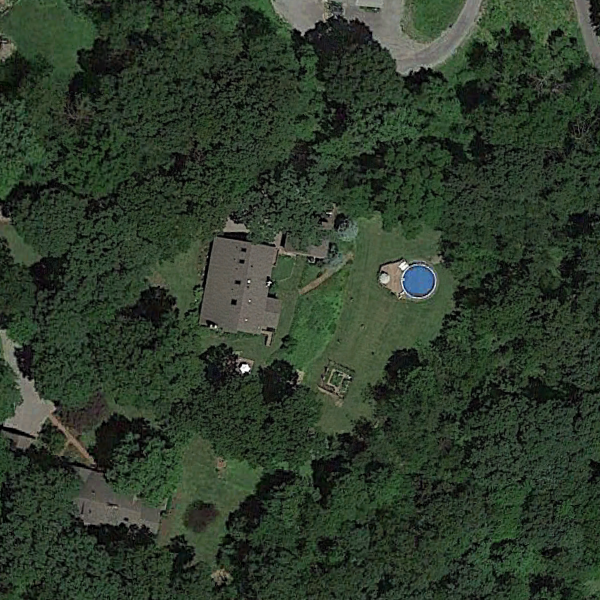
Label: SparseResidential